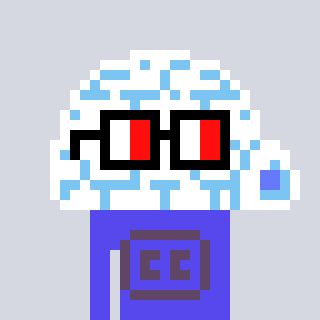
a pixel art character with square glasses with black frames and red eyes, a igloo-shaped head and a computerblue-colored body on a cool background